Interaction volume radius: 10 \u00c5
Interaction volume height: 20 \u00c5
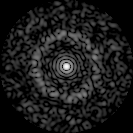
Disorder parameter: 0.8238